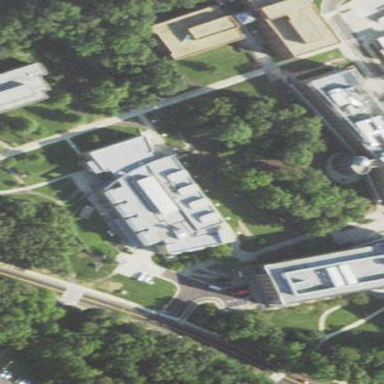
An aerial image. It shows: University building.